Question: Is there a method to pressing this button using programming code?

I can't seem to think of a method so I was wondering whether anyone else here has come up with one.
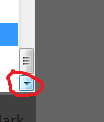
Answer: For a Dot Net 4.5 Winforms ListBox;
Scroll Down;
'''
If lstListBox.Topindex < lstListBox.Items.Count - 1 Then
lstListBox.Topindex += 1
End If
'''
Scroll Up;
'''
If lstListBox.Topindex > 0 Then
lstListBox.Topindex -= 1
End If
'''